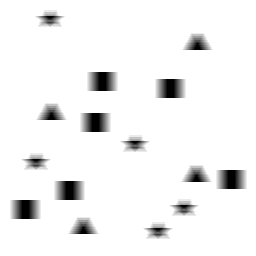
Squares: 6
Triangles: 4
Stars: 5
Total shapes: 15